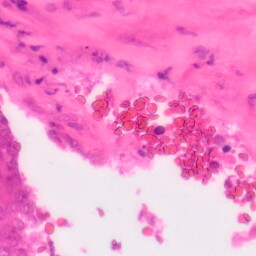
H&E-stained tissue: Colon